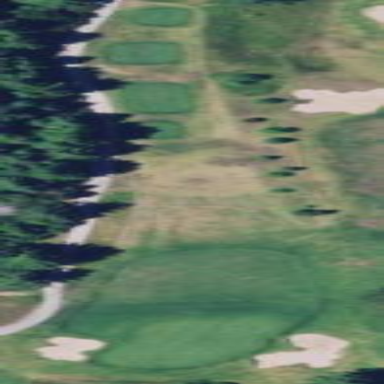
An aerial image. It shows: Area with grass used as rough in golf course.